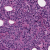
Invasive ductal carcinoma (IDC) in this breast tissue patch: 1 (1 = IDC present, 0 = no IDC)